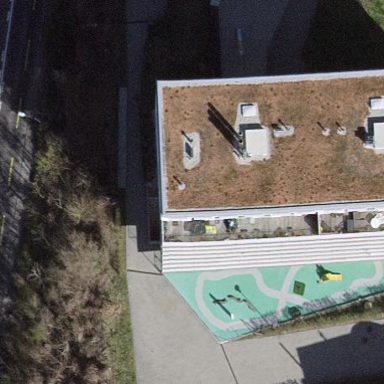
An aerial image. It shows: Apartment building that includes kindergarten.